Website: home-depot
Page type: customer-info-address
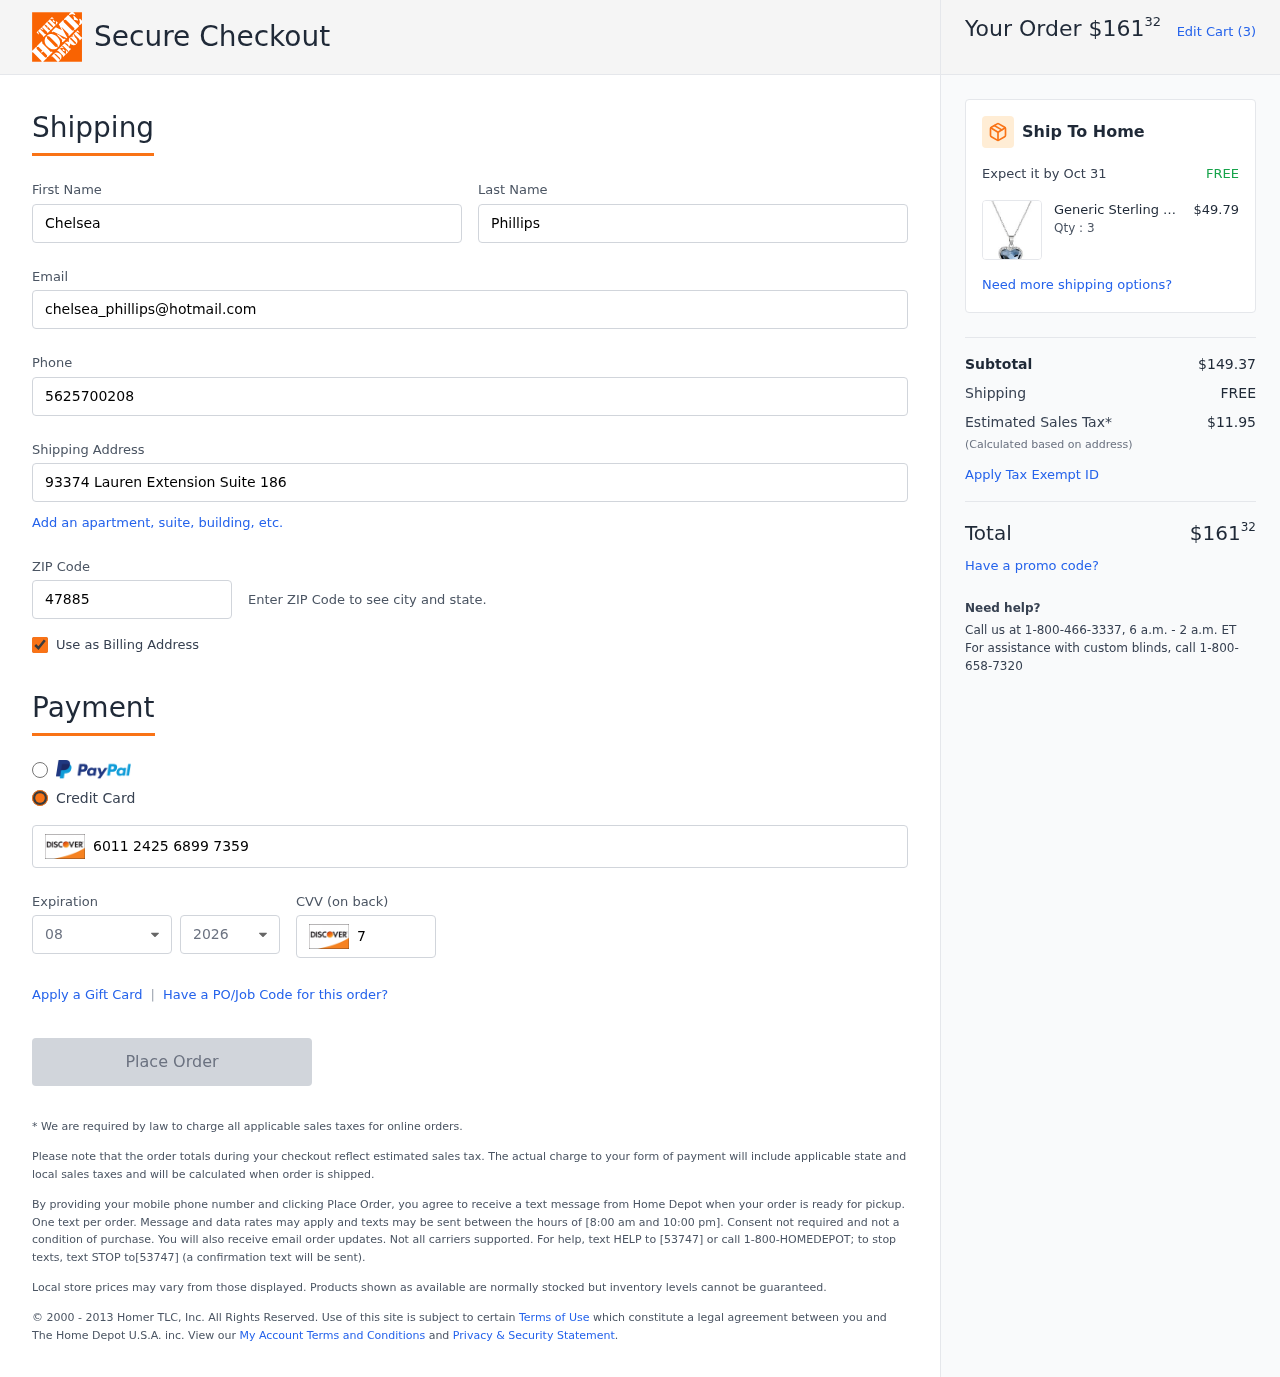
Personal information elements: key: PII_CARD_CVV
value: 754
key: PII_CARD_EXPIRY_MONTH
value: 08
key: PII_CARD_EXPIRY_YEAR
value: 26
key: PII_CARD_NUMBER
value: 6011 2425 6899 7359
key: PII_EMAIL
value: chelsea_phillips@hotmail.com
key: PII_FIRSTNAME
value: Chelsea
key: PII_LASTNAME
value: Phillips
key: PII_PHONE
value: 5625700208
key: PII_POSTCODE
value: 47885
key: PII_STREET
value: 93374 Lauren Extension Suite 186
Product elements: key: PRODUCT1_BRAND
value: Generic
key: PRODUCT1_NAME
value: Sterling Silver Two Tone Heart Pendant Necklace 18 inch Made with Swarovski Elements, Sterling Silve
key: PRODUCT1_PRICE
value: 49.79
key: PRODUCT1_QUANTITY
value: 3
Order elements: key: ORDER_TOTAL
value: $16132
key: ORDER_NUM_ITEMS
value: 3
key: ORDER_DELIVERY_DATE
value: Oct 31
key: ORDER_SUBTOTAL
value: $149.37
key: ORDER_SHIPPING_COST
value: FREE
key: ORDER_TAX
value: $11.95